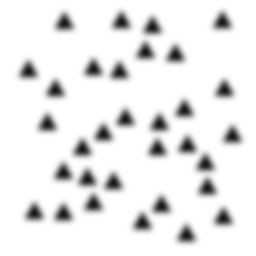
Squares: 0
Triangles: 32
Stars: 0
Total shapes: 32